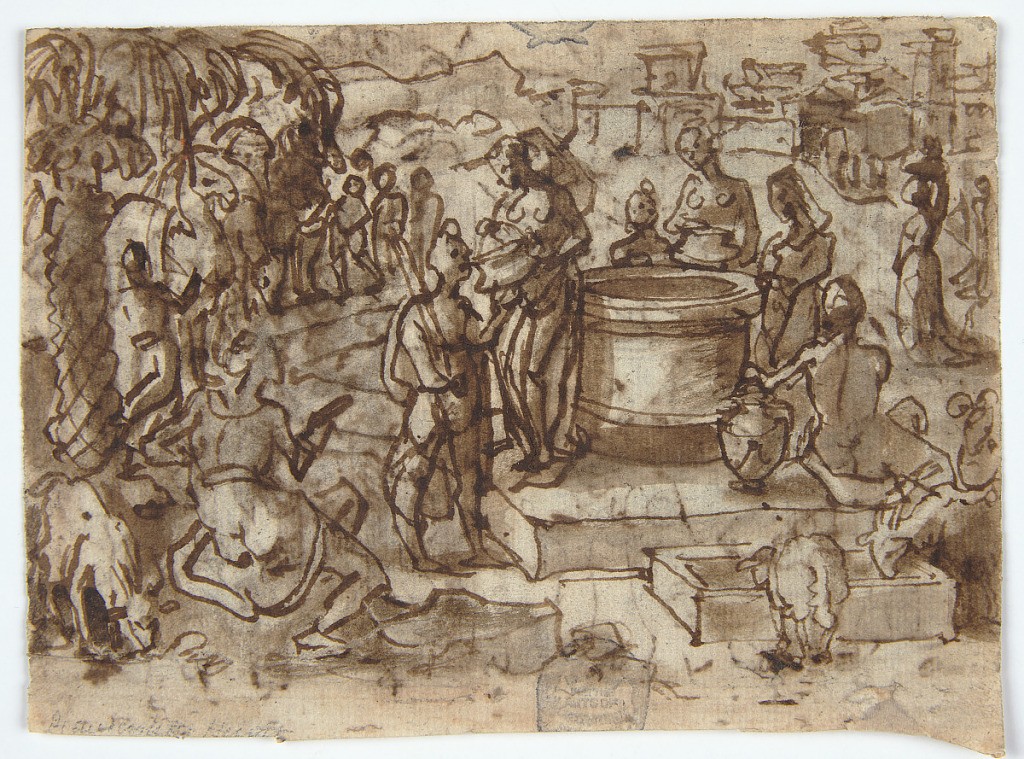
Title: Rebecca and Eliezer at the Well
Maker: Jan van der Straet, called Stradanus, Flemish, 1523–1605
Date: ca. 1580–1605
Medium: Recto: pen and brown ink, brush and brown wash on laid paper Verso: pen and brown ink, brush and brown wash over black chalk on laid paper
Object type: Drawing
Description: Recto: Landscape view with a group of women gathering at a well. A man stands to the left of the well, about to drink from the container of water offered him by one of the women. Camels stand beneath a palm tree at left. Other animals and figures surround, and a city is visible in the background.
Verso, above: In a landscape, hunters catch snakes using two-pronged forks on long handles. They secure the snakes in sacks hung over the men's shoulders. Dogs assist by barking, chivvying snakes out of their holes.
Verso, below: In a landscape, three nude women stand in the foreground at left; they are the goddesses Hera, Athena, and Aphrodite. Paris sits on a boulder at center, with Mercury standing just beyond. A bearded river god reclines at right. A background of rolling hills is behind.